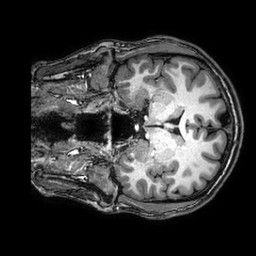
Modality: T1w
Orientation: coronal
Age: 24
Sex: male
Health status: healthy